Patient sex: M
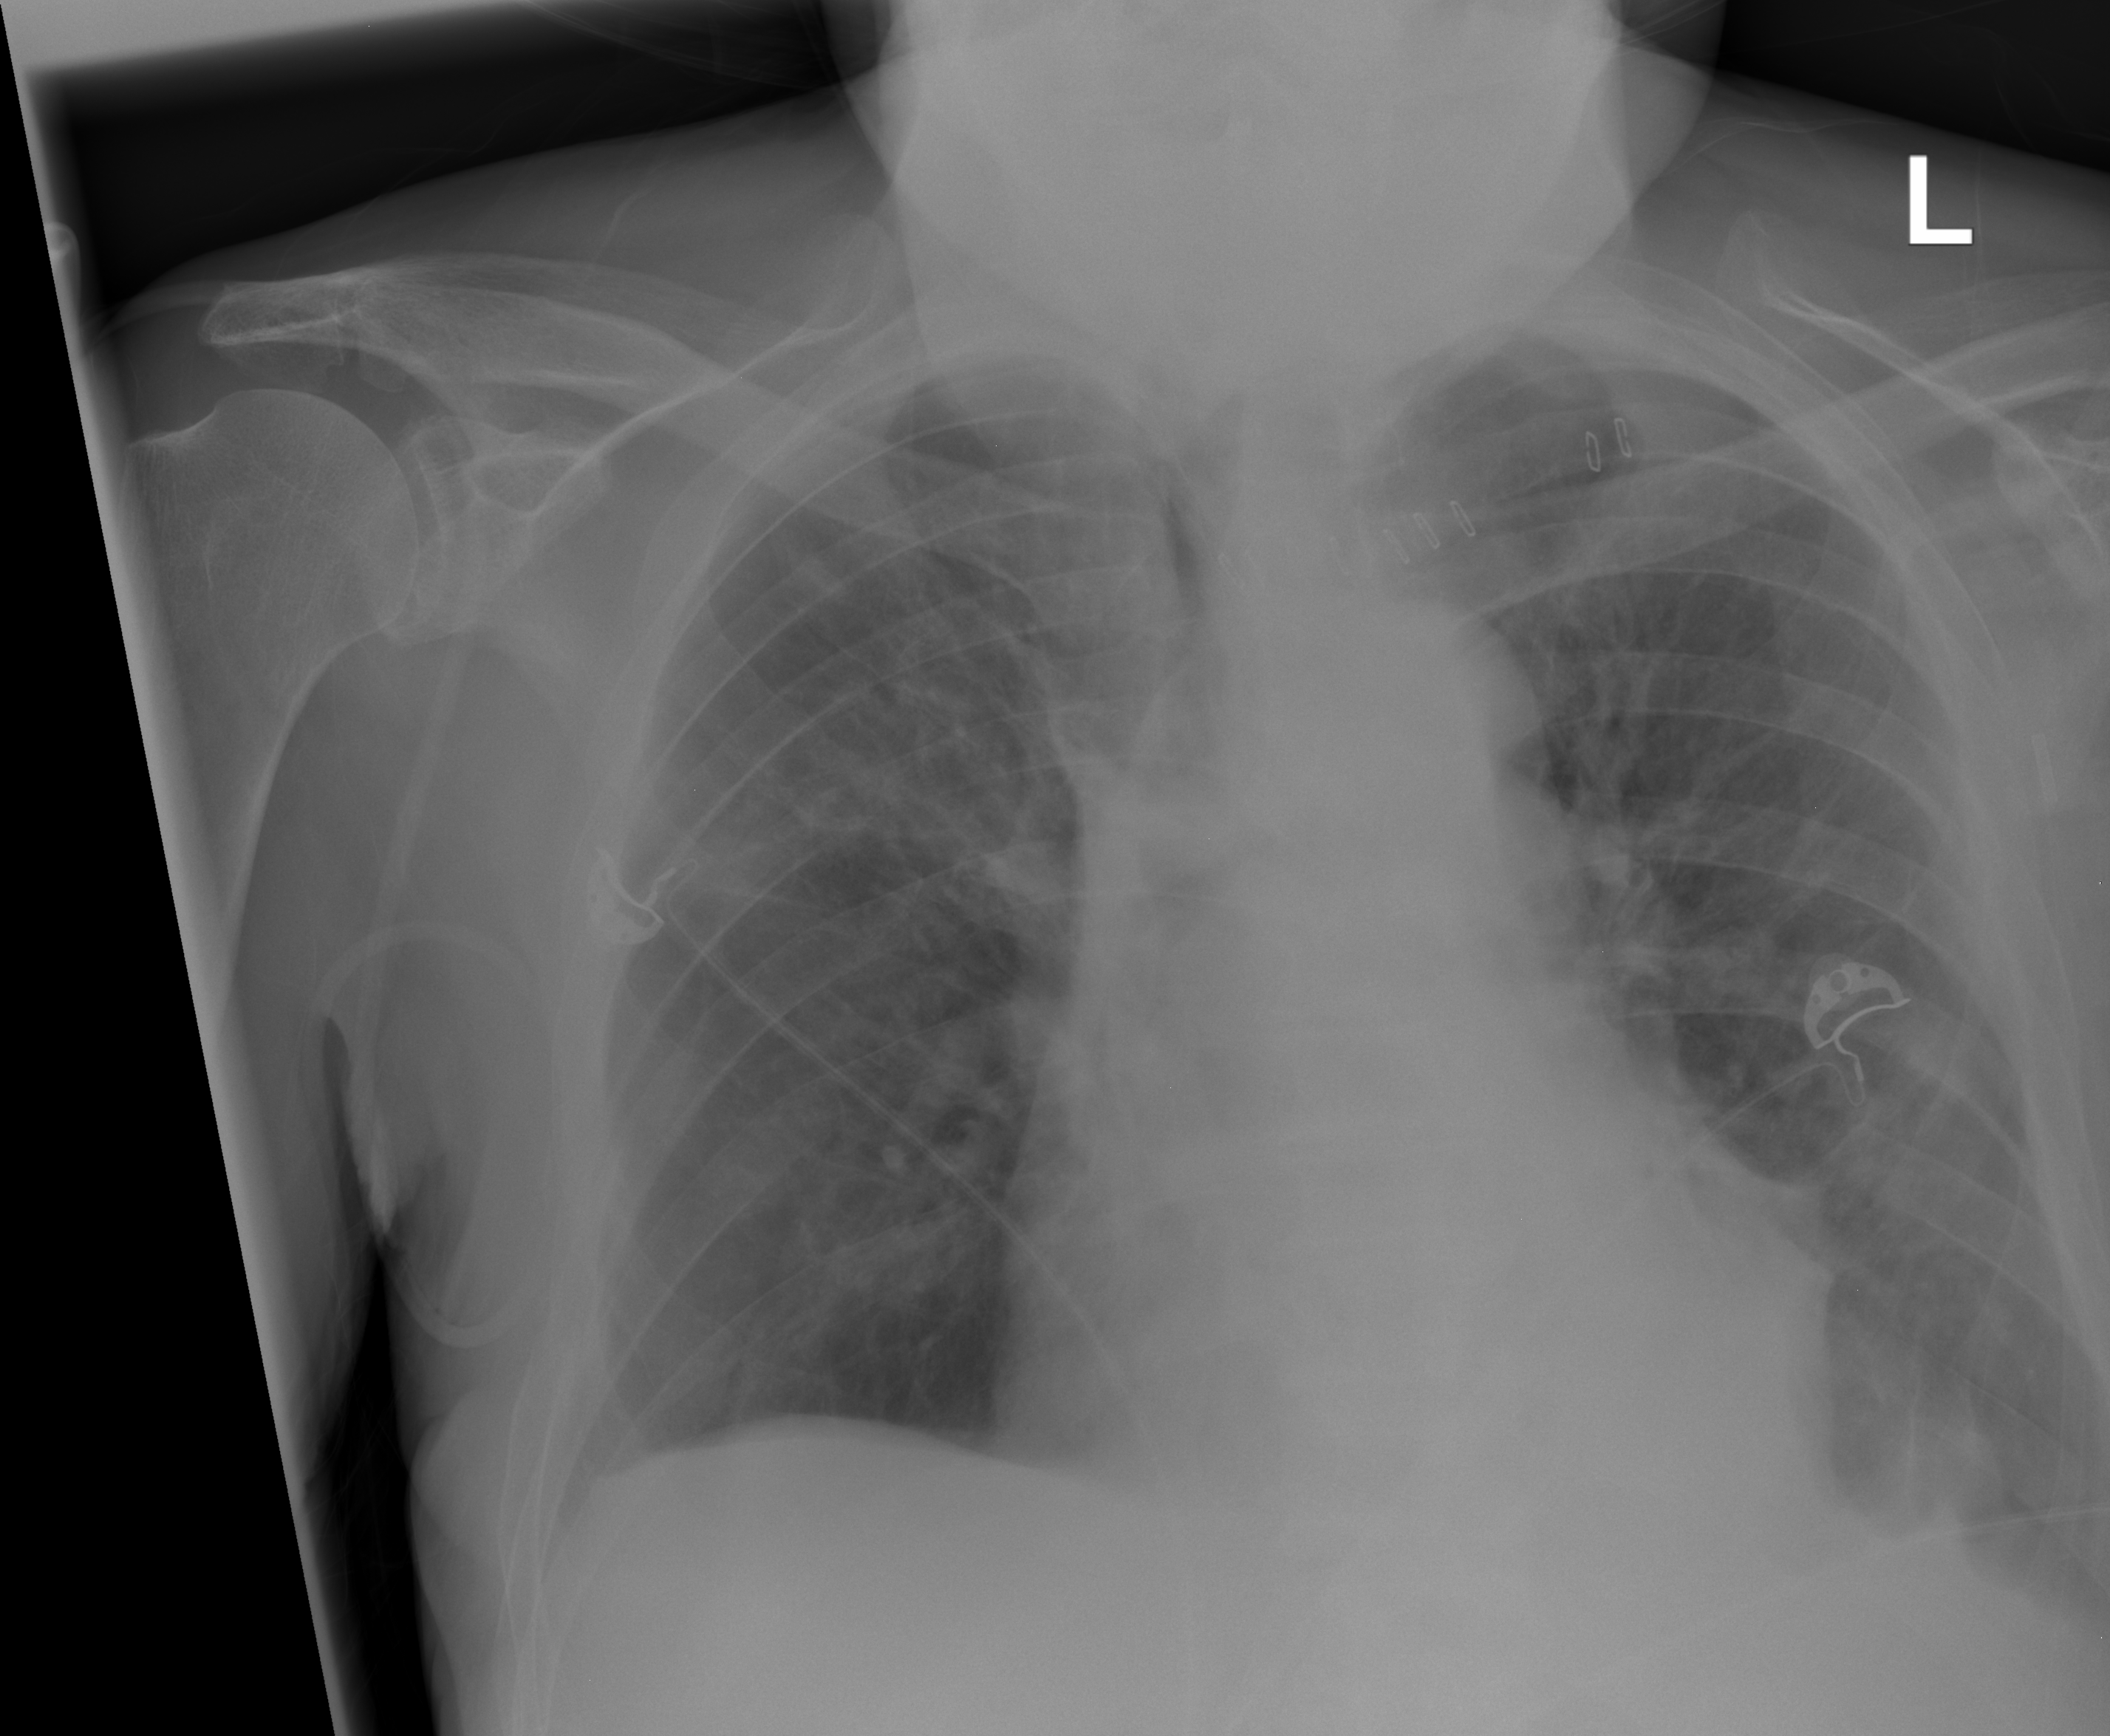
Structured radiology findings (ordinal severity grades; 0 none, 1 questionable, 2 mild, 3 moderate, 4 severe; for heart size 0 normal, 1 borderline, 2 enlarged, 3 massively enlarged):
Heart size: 0
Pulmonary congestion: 0
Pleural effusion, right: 1
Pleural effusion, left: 0
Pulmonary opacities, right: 0
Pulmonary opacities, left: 0
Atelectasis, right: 2
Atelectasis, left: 0